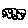
Label: cloud